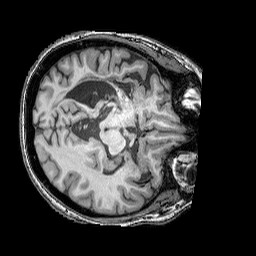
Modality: T1w
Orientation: axial
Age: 31
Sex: female
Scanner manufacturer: siemens
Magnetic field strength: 3 T
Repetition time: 2.25 s
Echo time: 0.00411 s